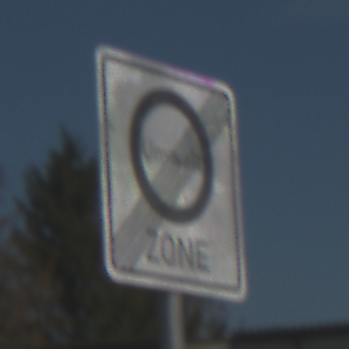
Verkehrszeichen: EndeUmweltzone
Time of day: Midday
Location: Outdoor (Suburban)
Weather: PartlyCloudy
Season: NotSpecified
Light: Natural